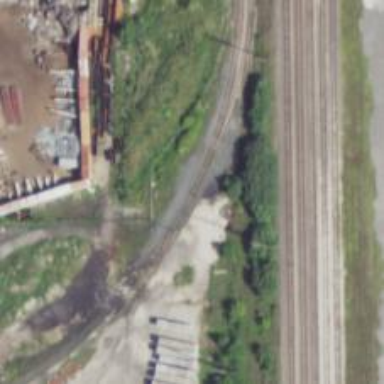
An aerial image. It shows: Rail spur service.